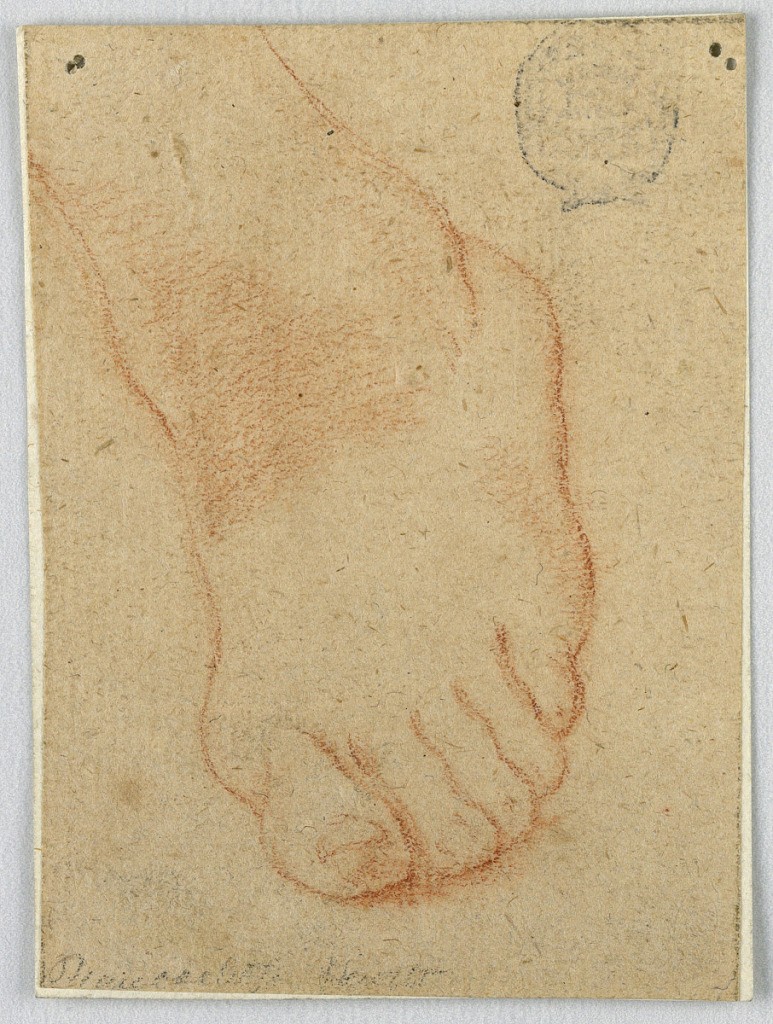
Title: Sketch of a Left Foot
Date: early 18th century
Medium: Red crayon on brown paper
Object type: Drawing
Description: A left foot is depicted from above with the heel lifted and erect and the foot leaning  slightly towards the left side of the drawing.